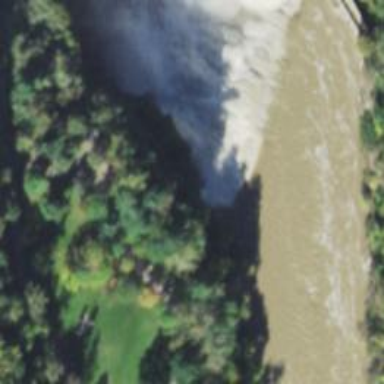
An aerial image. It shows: Natural cliff.